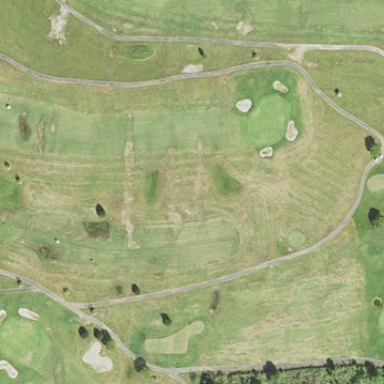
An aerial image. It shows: Area of rough grass used for golf.